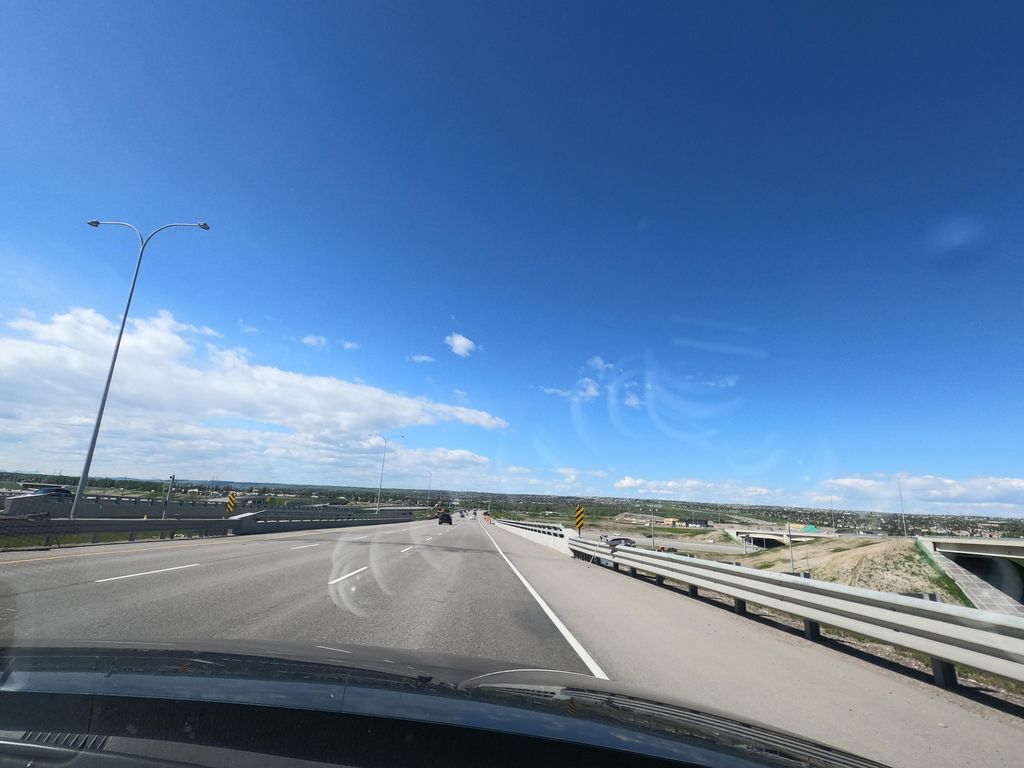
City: calgary